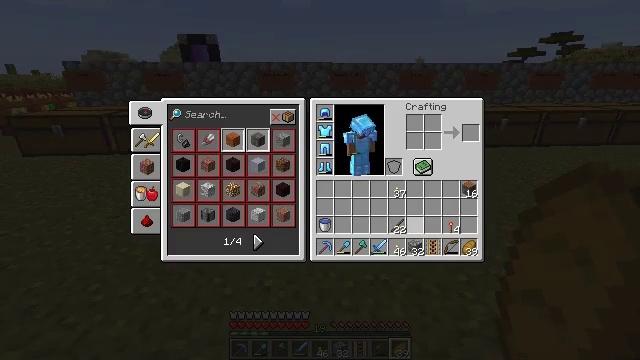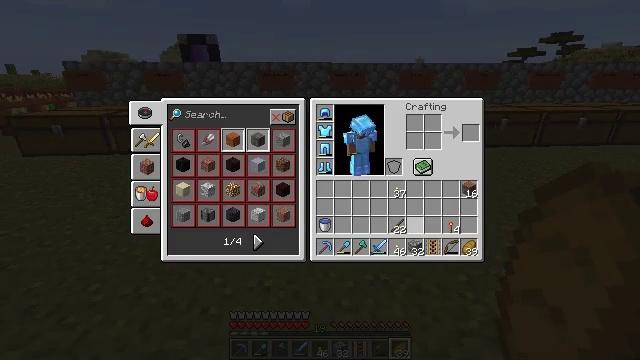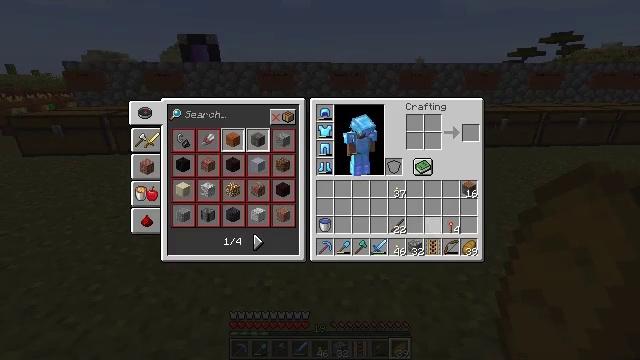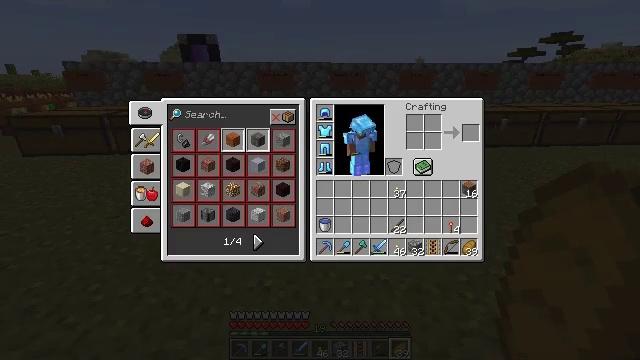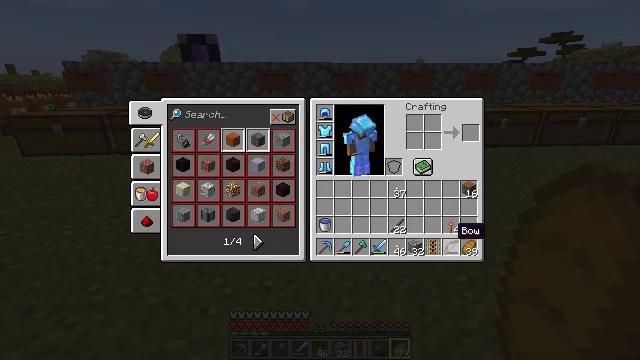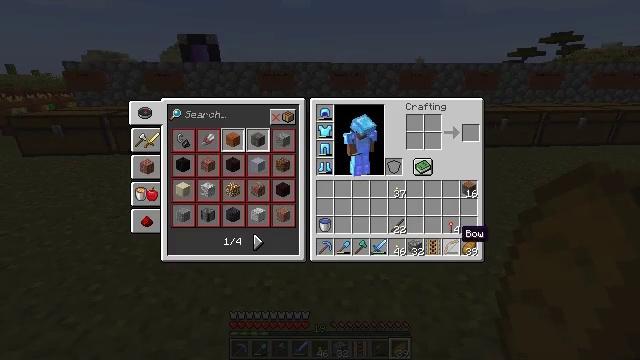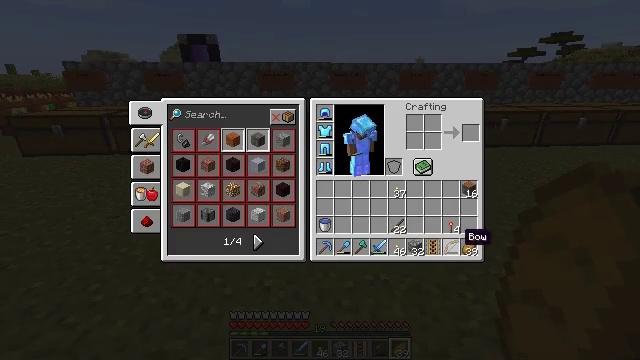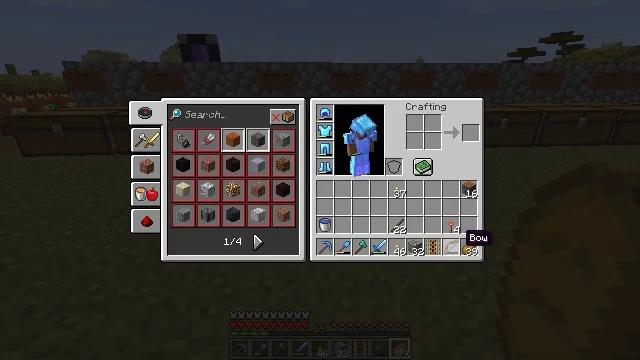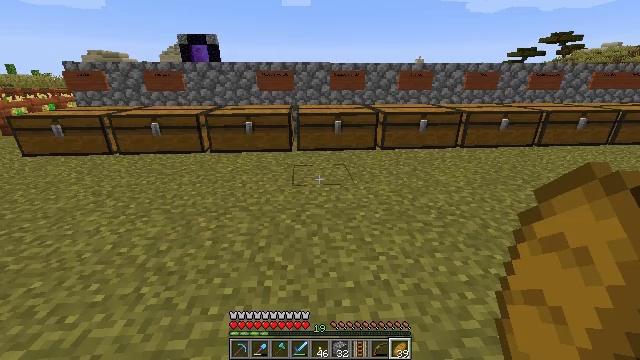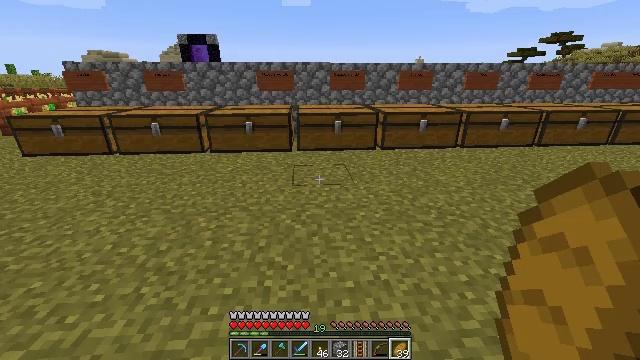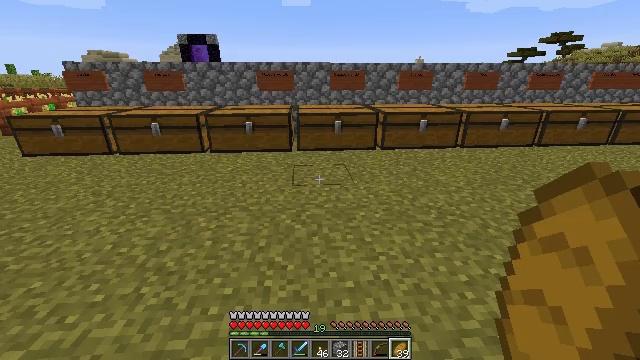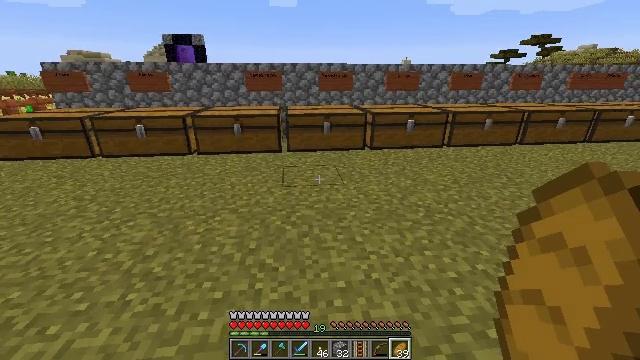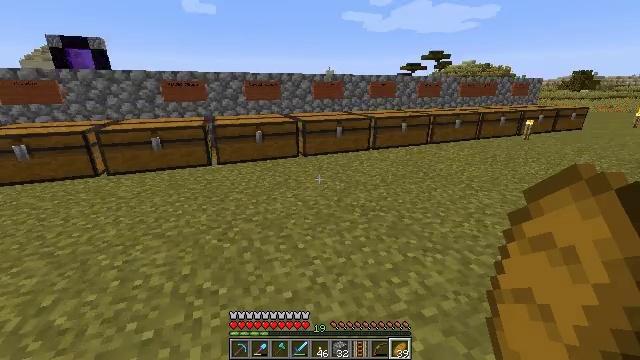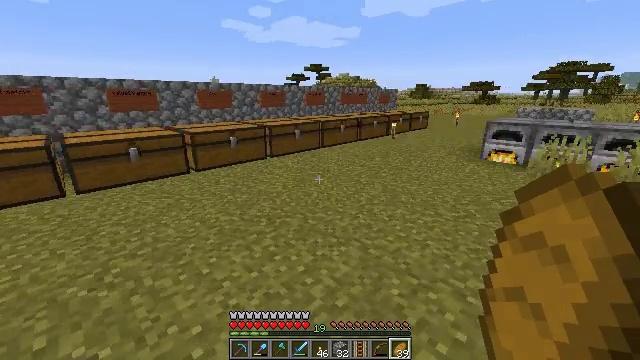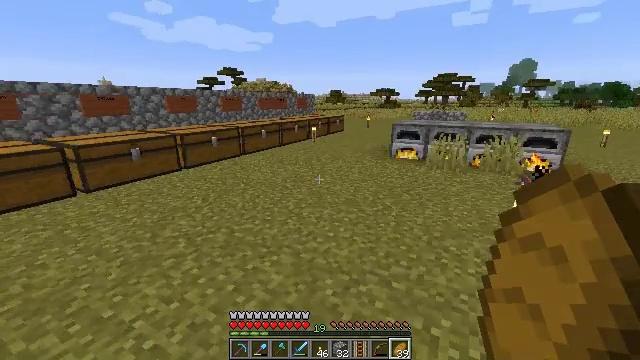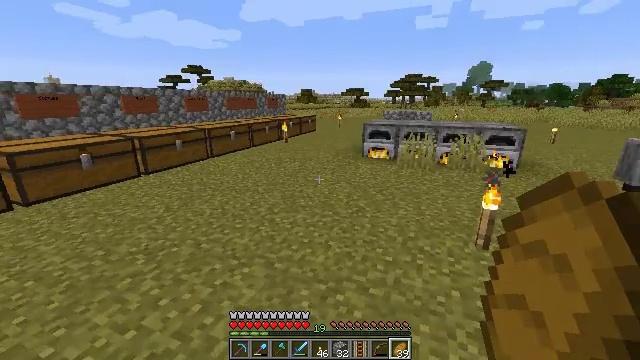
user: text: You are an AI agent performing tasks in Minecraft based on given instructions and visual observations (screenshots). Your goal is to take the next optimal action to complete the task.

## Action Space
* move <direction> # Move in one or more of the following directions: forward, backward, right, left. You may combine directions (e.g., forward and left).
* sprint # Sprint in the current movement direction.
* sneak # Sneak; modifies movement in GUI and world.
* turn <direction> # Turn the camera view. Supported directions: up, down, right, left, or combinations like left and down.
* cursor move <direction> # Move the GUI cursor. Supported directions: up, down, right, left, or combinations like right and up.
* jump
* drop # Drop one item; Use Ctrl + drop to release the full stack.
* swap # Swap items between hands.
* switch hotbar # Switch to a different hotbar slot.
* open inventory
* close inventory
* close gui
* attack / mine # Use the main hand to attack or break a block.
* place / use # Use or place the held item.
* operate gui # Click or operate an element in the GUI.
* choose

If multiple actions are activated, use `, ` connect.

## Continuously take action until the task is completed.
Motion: motion action
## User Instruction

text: Remove a bow from the inventory.
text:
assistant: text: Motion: no_op
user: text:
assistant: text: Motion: no_op
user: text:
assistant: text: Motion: cursor move right
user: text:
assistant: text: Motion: cursor move right
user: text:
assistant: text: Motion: no_op
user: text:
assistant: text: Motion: no_op
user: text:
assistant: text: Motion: no_op
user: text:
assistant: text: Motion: no_op
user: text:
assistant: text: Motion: no_op
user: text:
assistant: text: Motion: no_op
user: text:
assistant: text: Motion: turn right
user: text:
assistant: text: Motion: turn right and up
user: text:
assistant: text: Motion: turn right and up
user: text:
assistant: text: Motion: move forward, turn right and up
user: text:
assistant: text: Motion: move forward, turn right
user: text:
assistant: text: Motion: move forward
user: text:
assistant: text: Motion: move forward, sprint
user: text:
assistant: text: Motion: move forward, sprint, turn right
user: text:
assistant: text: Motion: move forward, sprint, turn right
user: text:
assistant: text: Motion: move forward, sprint, turn right
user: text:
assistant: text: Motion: move forward, sprint
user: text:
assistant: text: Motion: move forward, sprint, jump
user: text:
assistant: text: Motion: move forward, sprint, jump
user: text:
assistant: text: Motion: move forward, sprint, jump
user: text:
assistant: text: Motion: move forward, sprint, jump
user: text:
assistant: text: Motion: move forward, sprint, jump
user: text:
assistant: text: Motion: move forward, sprint
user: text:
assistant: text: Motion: move forward, sprint
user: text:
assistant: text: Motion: move forward, sprint
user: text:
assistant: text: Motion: move forward, sprint